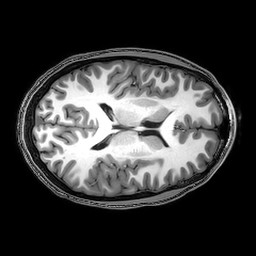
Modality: T1w
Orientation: axial
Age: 21
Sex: male
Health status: healthy
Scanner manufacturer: philips
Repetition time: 0.008151 s
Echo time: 0.00375 s